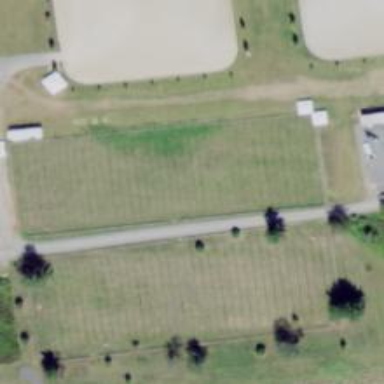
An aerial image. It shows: Cemetery.